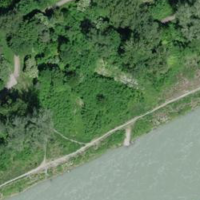
EUNIS habitat code: 44
Species observed at this site:
Silene dioica
Sciurus vulgaris